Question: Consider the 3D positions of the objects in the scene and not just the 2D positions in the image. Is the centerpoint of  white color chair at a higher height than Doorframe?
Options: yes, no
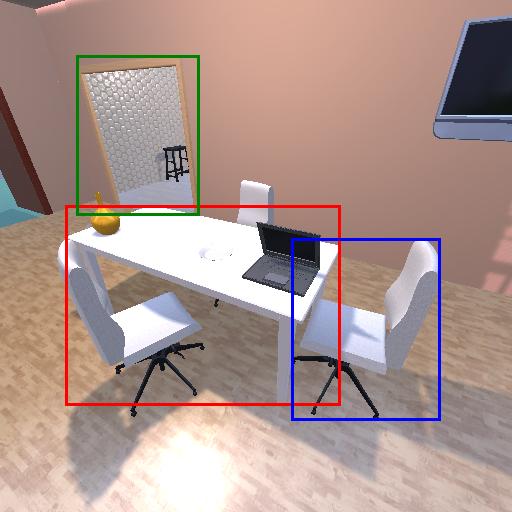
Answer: yes